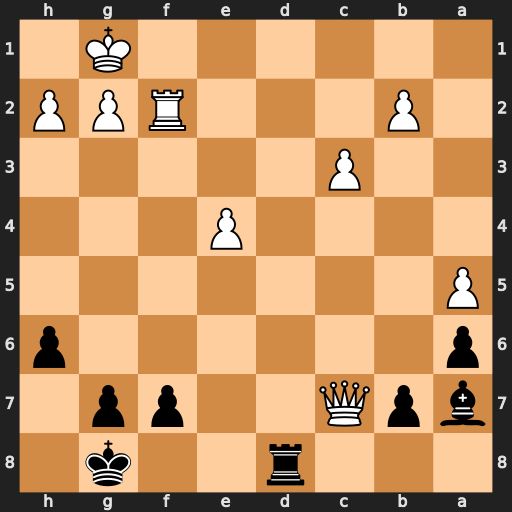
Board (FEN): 3r2k1/bpQ2pp1/p6p/P7/4P3/2P5/1P3RPP/6K1
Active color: b
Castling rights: -
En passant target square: -
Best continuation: Rd1#